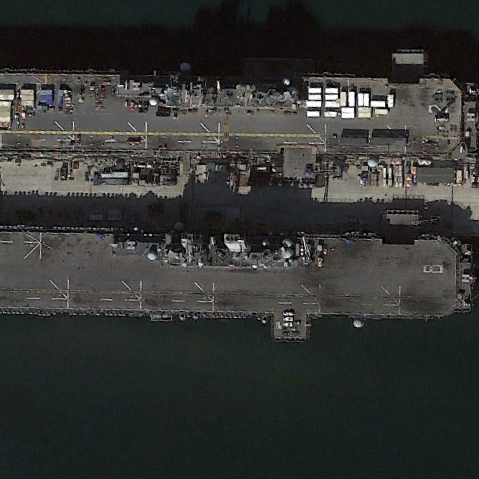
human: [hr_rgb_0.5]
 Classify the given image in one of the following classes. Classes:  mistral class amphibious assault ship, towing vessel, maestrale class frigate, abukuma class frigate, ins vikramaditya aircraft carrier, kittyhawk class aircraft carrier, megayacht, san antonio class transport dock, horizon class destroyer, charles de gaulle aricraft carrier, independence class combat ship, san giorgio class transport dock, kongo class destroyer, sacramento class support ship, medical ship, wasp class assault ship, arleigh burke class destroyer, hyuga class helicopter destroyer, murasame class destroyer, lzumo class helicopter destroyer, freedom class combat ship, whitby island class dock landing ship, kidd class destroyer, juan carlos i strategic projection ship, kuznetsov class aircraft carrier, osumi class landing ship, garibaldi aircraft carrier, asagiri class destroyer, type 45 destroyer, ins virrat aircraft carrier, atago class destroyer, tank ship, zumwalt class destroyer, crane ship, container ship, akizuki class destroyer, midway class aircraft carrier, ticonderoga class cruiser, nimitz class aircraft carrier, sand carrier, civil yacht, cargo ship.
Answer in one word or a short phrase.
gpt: Wasp class assault ship